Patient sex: F
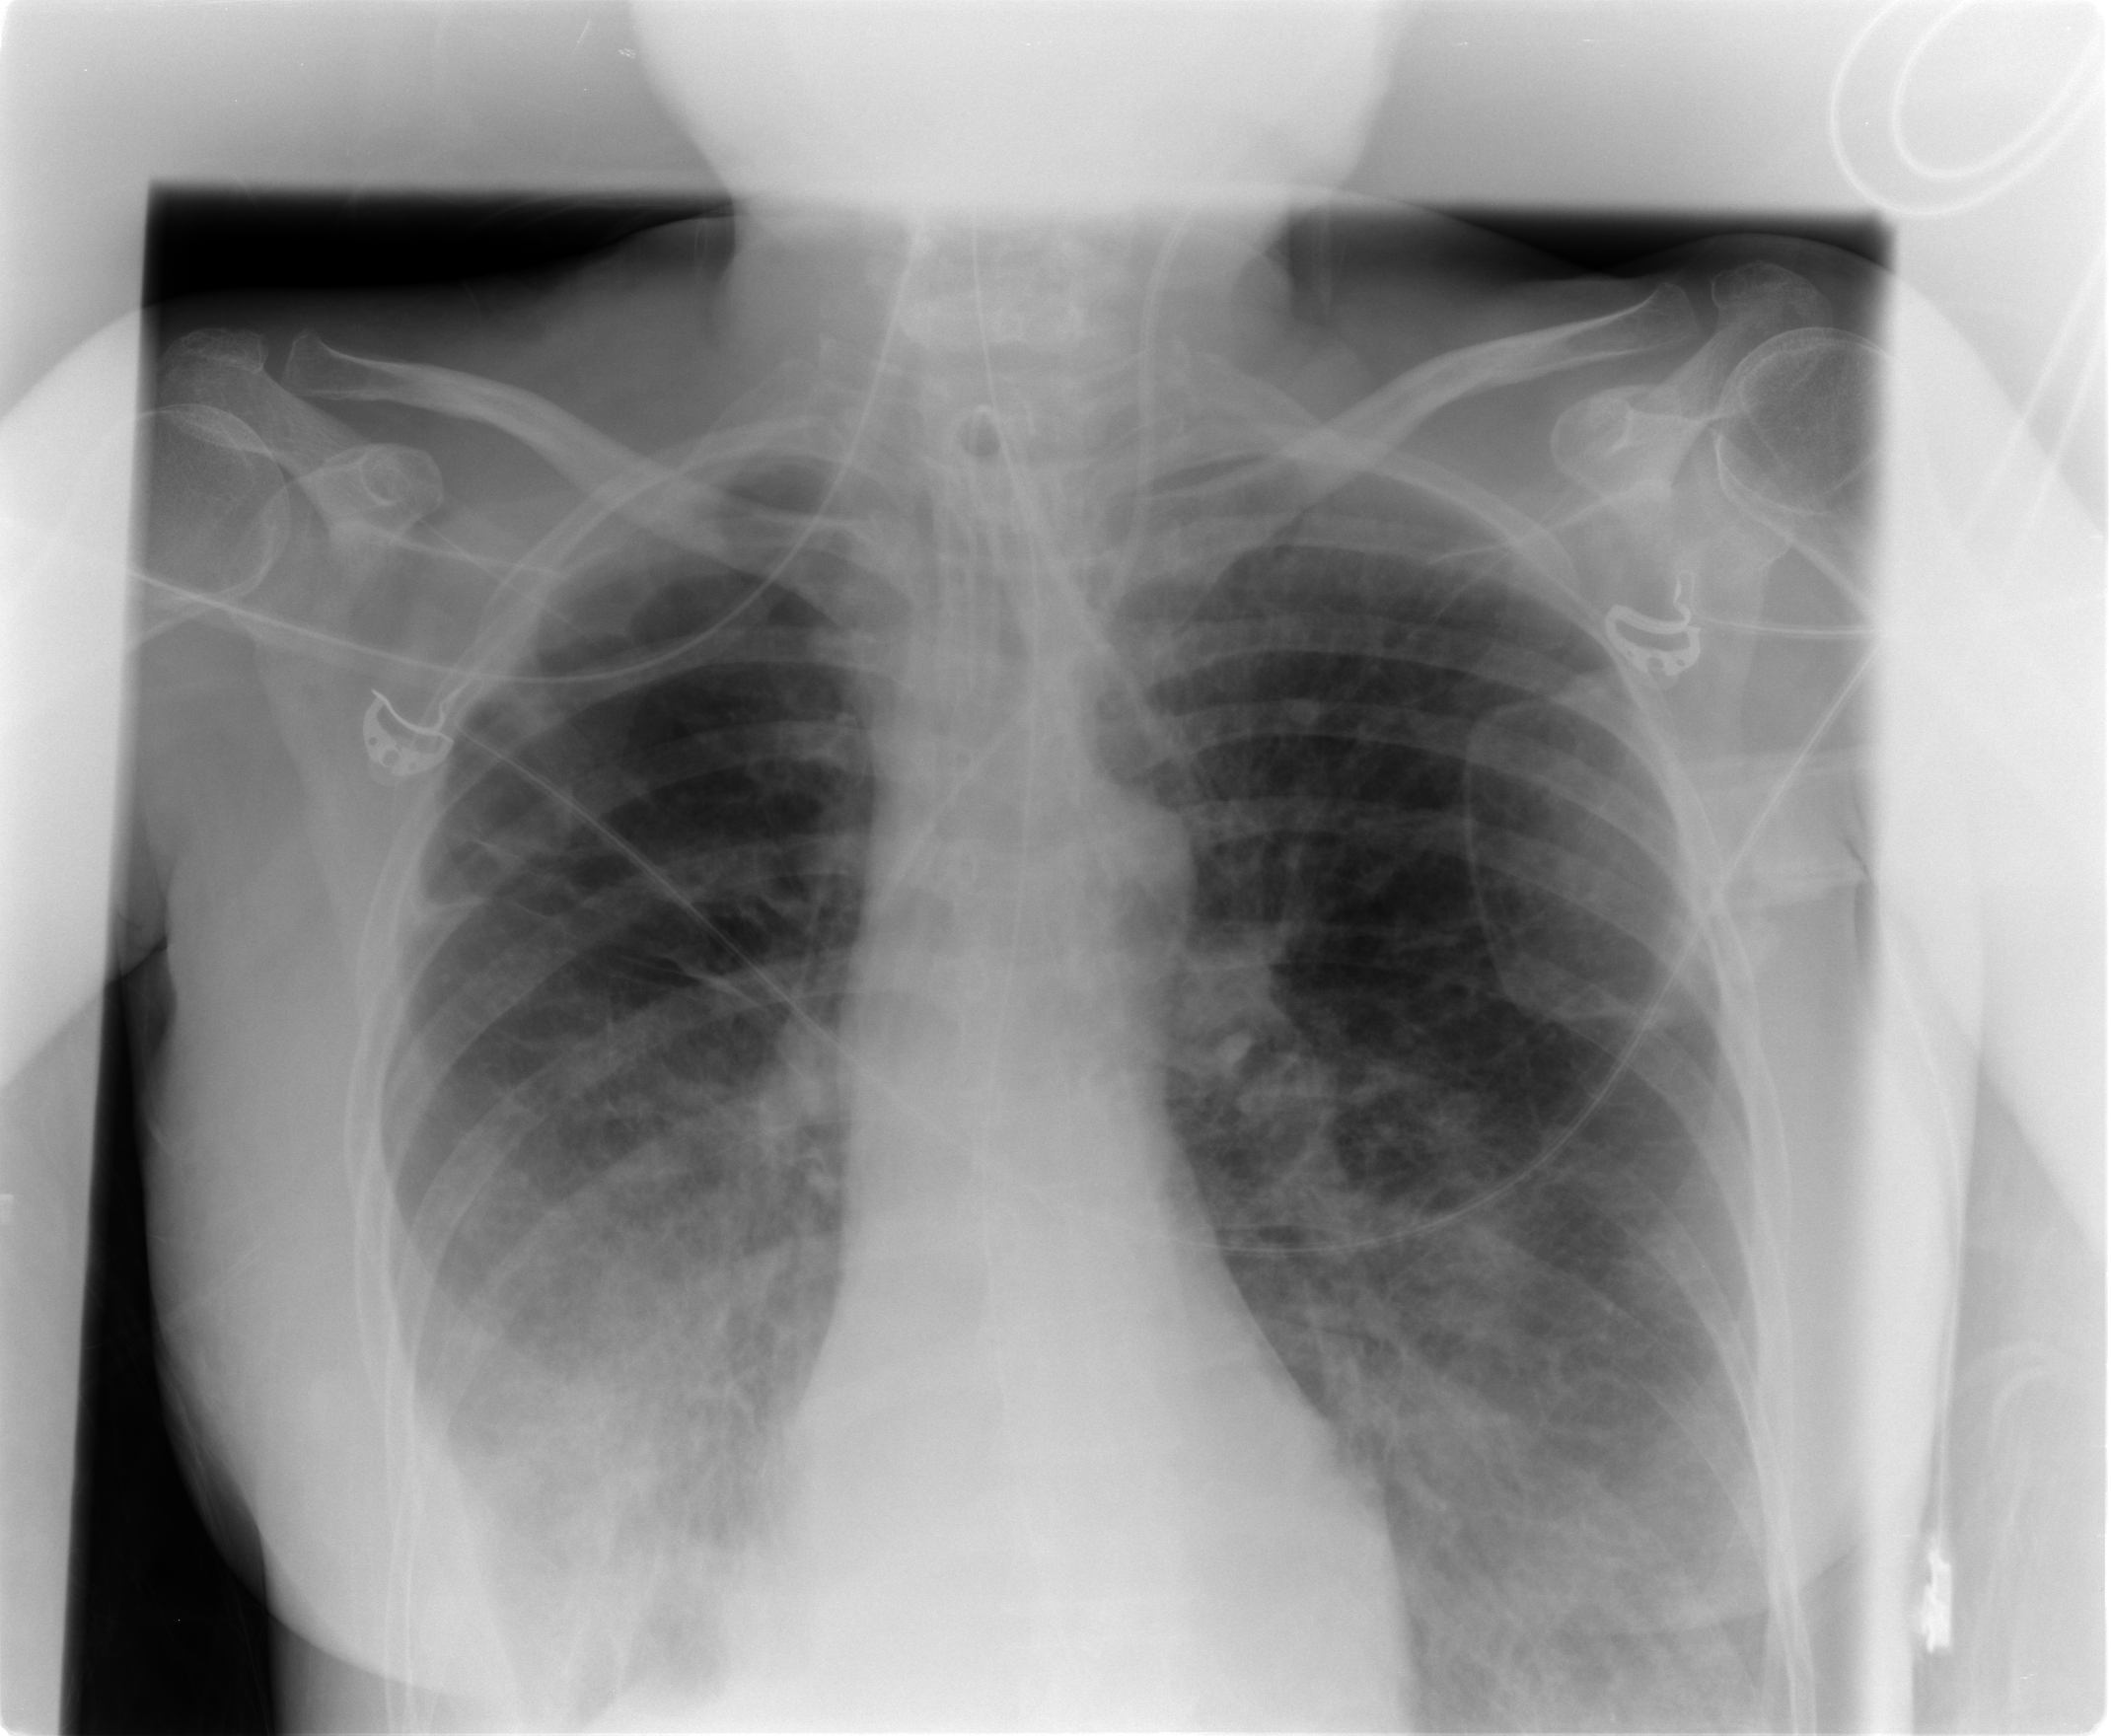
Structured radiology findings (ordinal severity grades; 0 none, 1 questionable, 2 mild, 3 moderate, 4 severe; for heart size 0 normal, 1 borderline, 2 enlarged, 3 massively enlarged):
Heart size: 0
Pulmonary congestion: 2
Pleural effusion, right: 2
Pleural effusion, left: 1
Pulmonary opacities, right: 0
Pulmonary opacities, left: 0
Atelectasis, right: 2
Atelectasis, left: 2